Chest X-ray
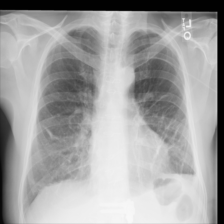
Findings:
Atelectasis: positive
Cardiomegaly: negative
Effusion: positive
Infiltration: negative
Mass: negative
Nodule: negative
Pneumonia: negative
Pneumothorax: negative
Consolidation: negative
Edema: negative
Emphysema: negative
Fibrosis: negative
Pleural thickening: negative
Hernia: negative